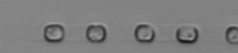
Label: Skeletonema